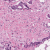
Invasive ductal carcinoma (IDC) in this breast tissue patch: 1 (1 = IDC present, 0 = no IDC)